Field crop: tomato
Growth stage: 2
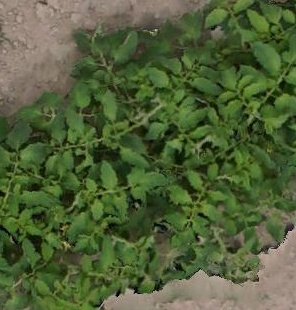
Species: tomato